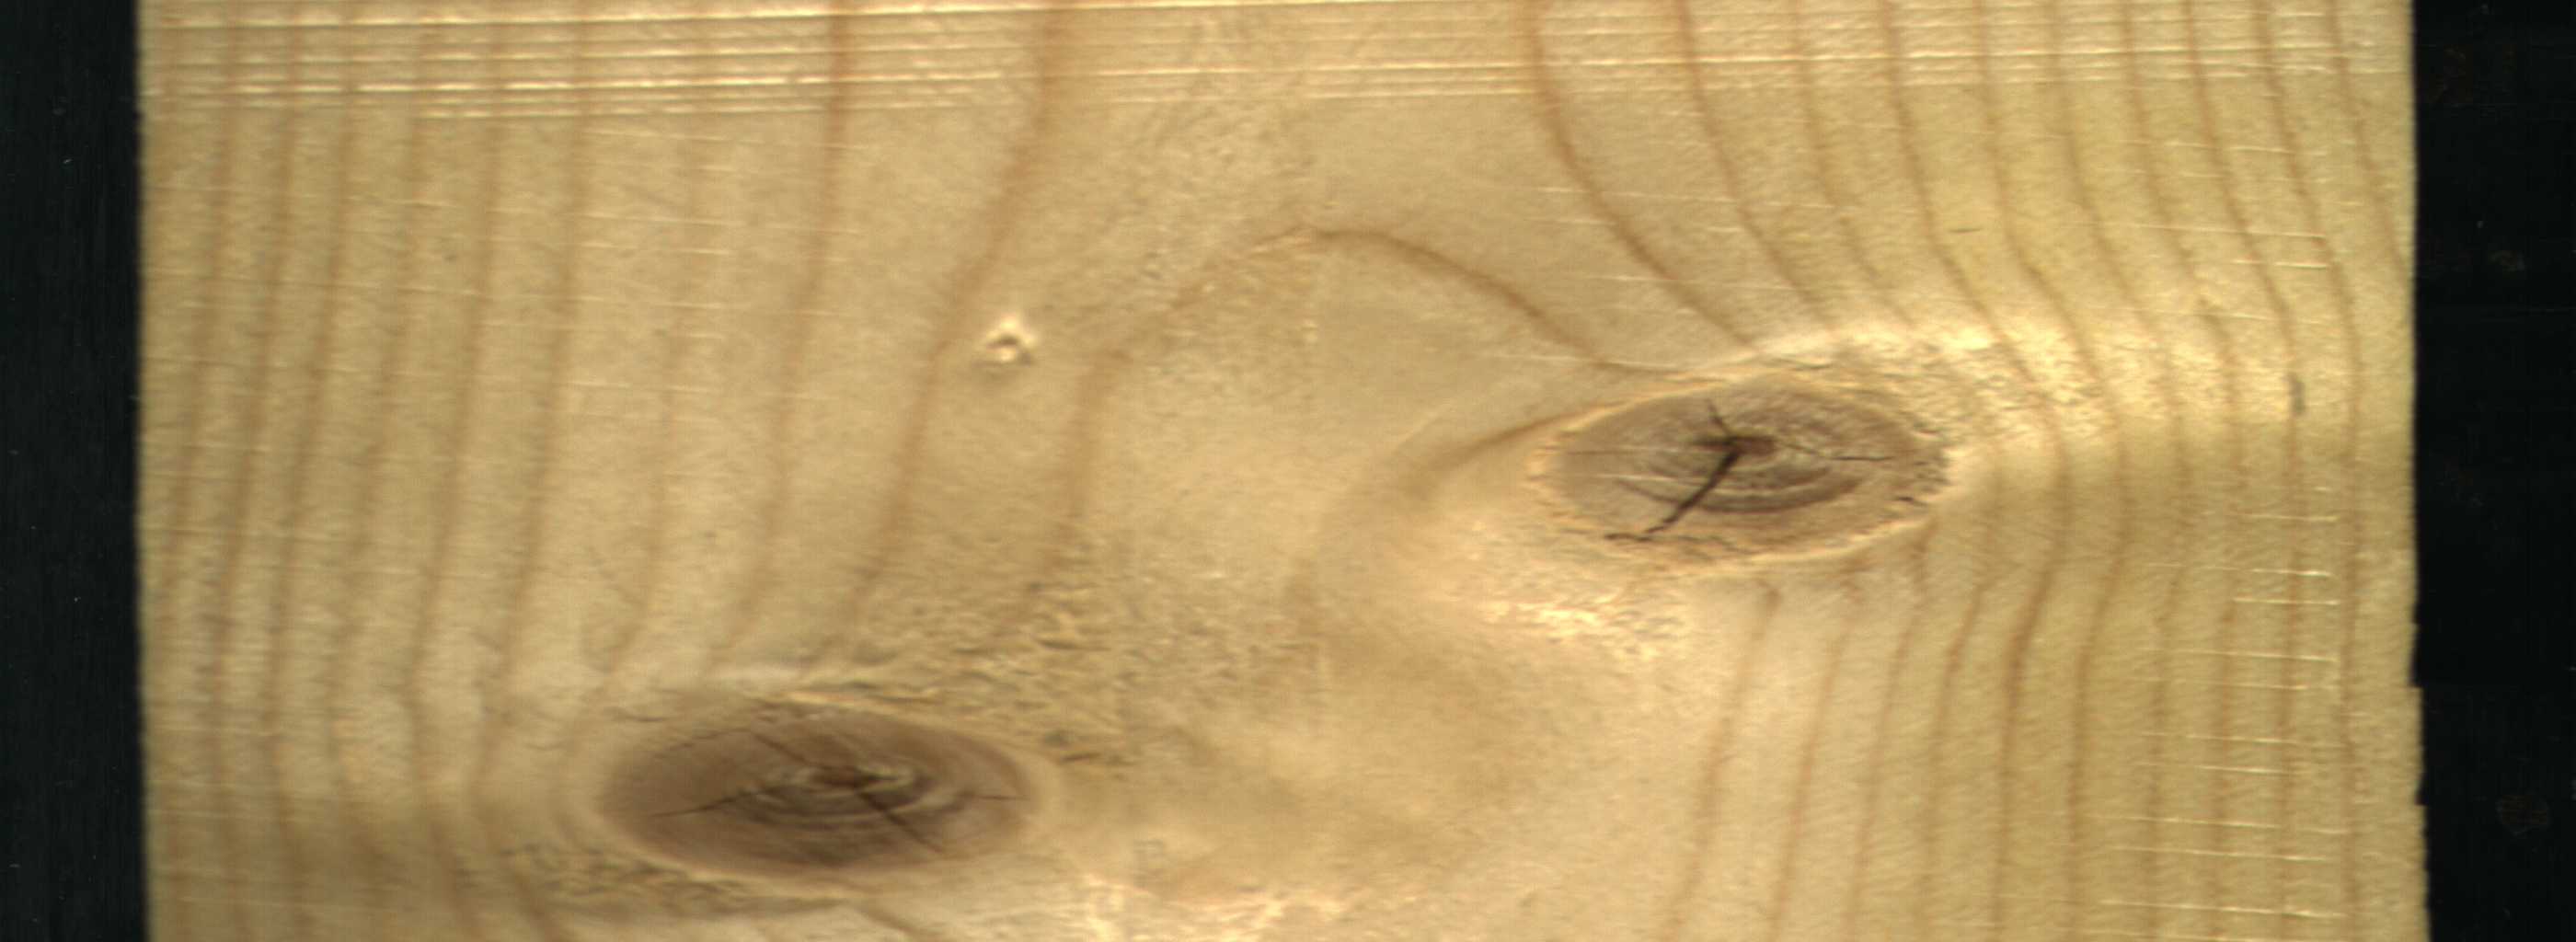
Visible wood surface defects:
knot_with_crack
knot_with_crack